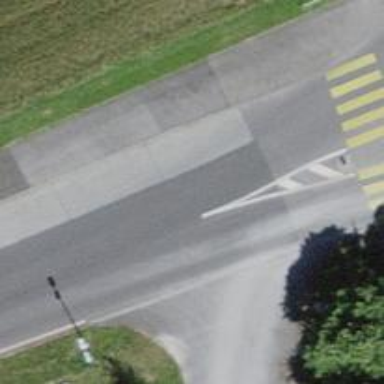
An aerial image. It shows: Tertiary road with asphalt surface. There is separate sidewalk along the road.